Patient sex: F
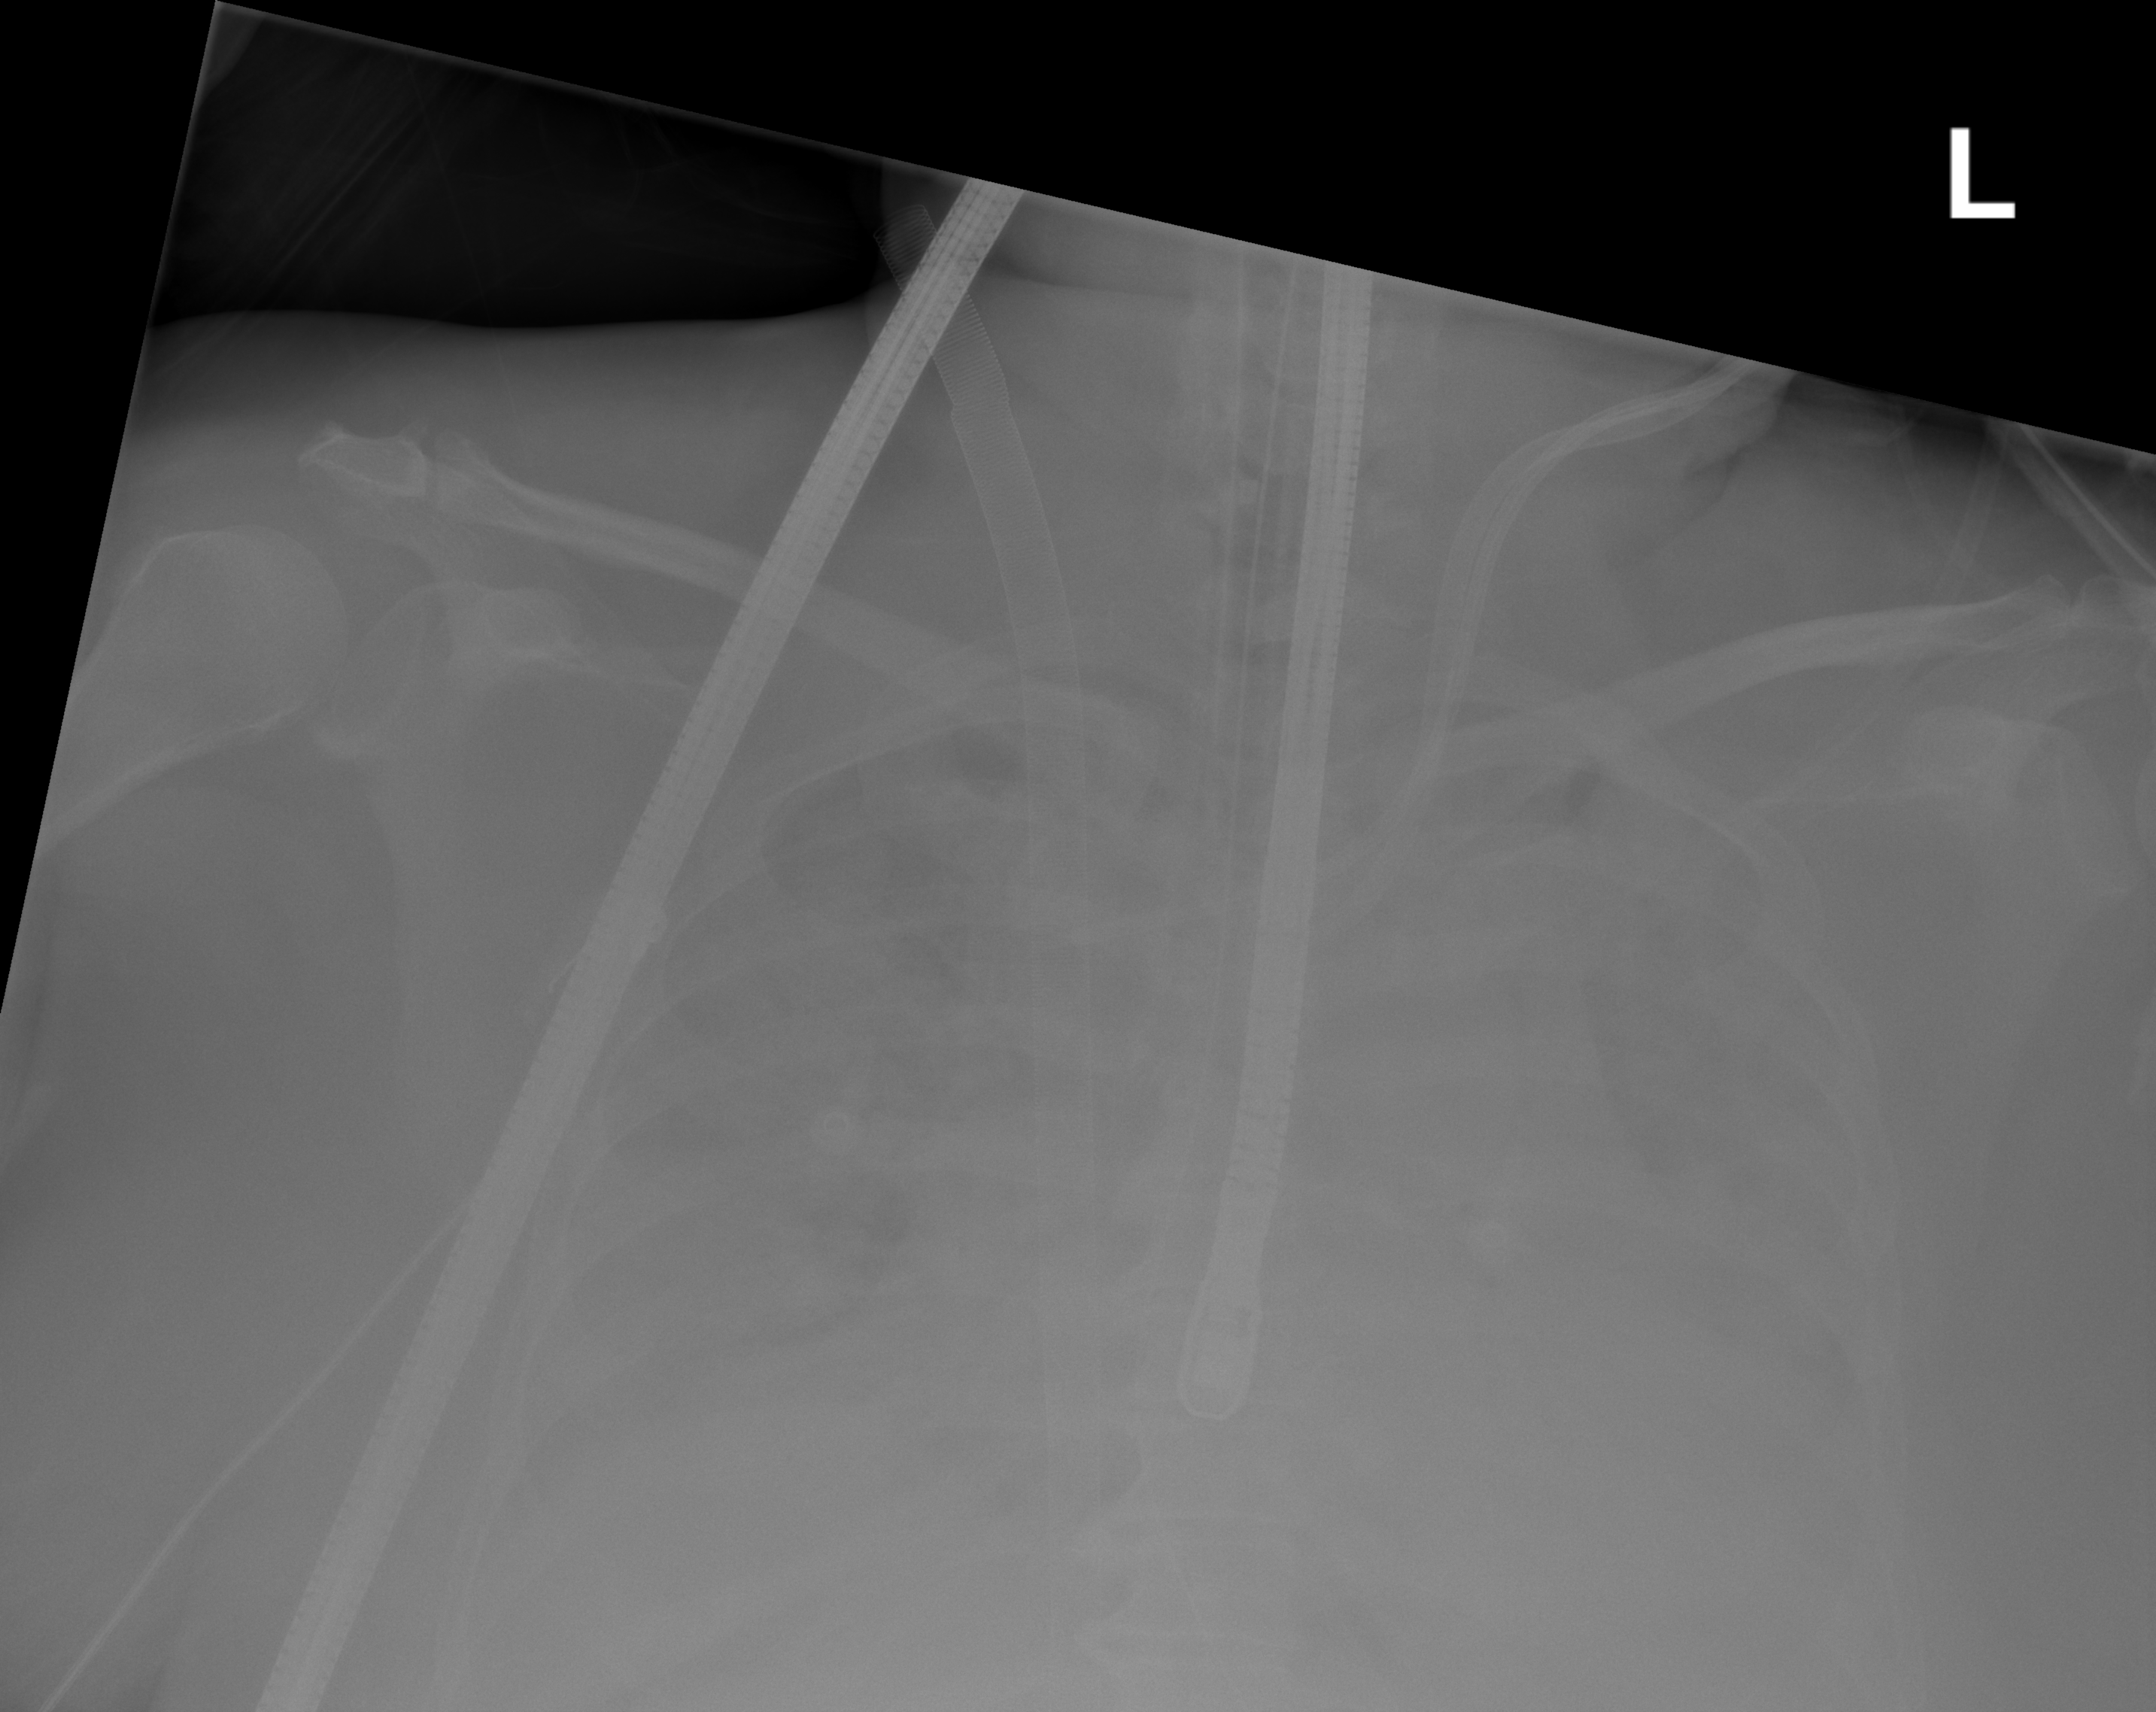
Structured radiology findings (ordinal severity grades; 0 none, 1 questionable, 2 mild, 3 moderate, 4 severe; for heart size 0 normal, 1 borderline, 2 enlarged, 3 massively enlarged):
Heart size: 2
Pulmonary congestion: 3
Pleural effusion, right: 2
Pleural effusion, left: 2
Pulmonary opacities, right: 4
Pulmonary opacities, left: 4
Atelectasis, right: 4
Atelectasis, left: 4